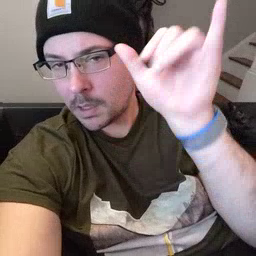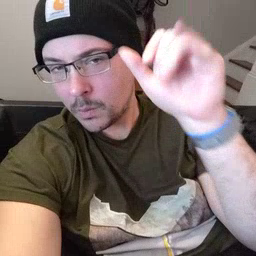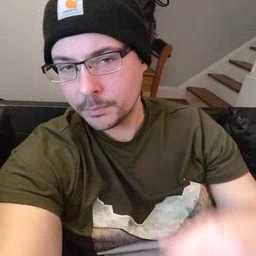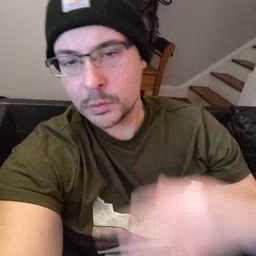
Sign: cow